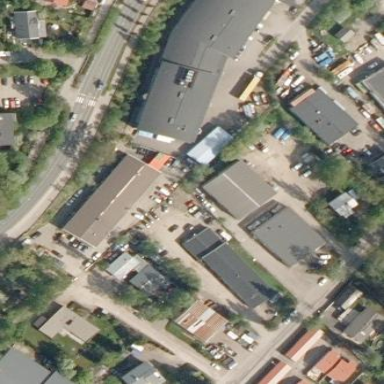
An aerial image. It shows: Industrial area.